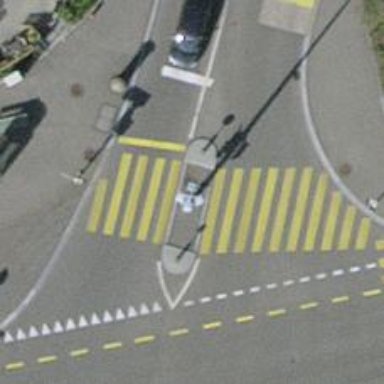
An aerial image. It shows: Road with traffic signals and zebra crossing with zebra markings.